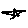
Label: star